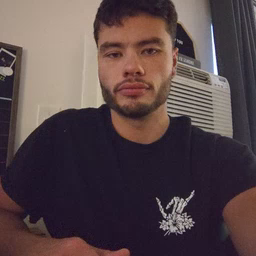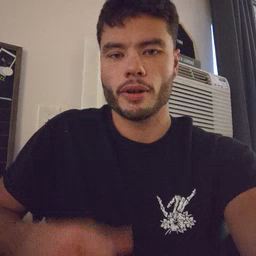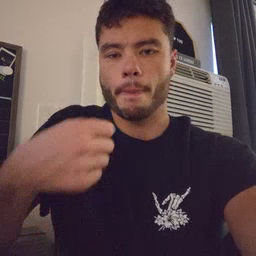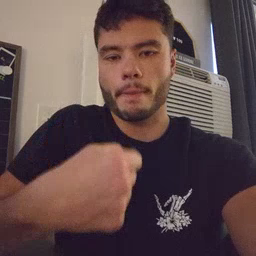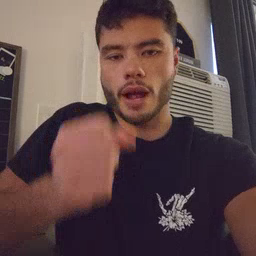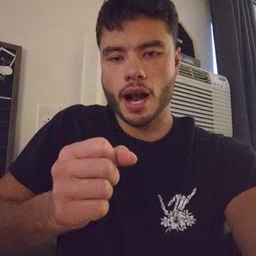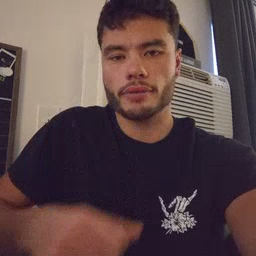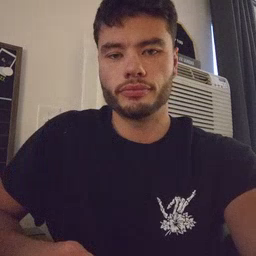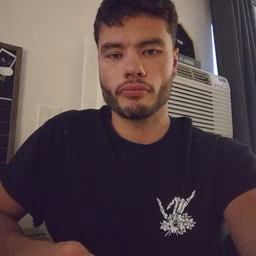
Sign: make